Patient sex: M
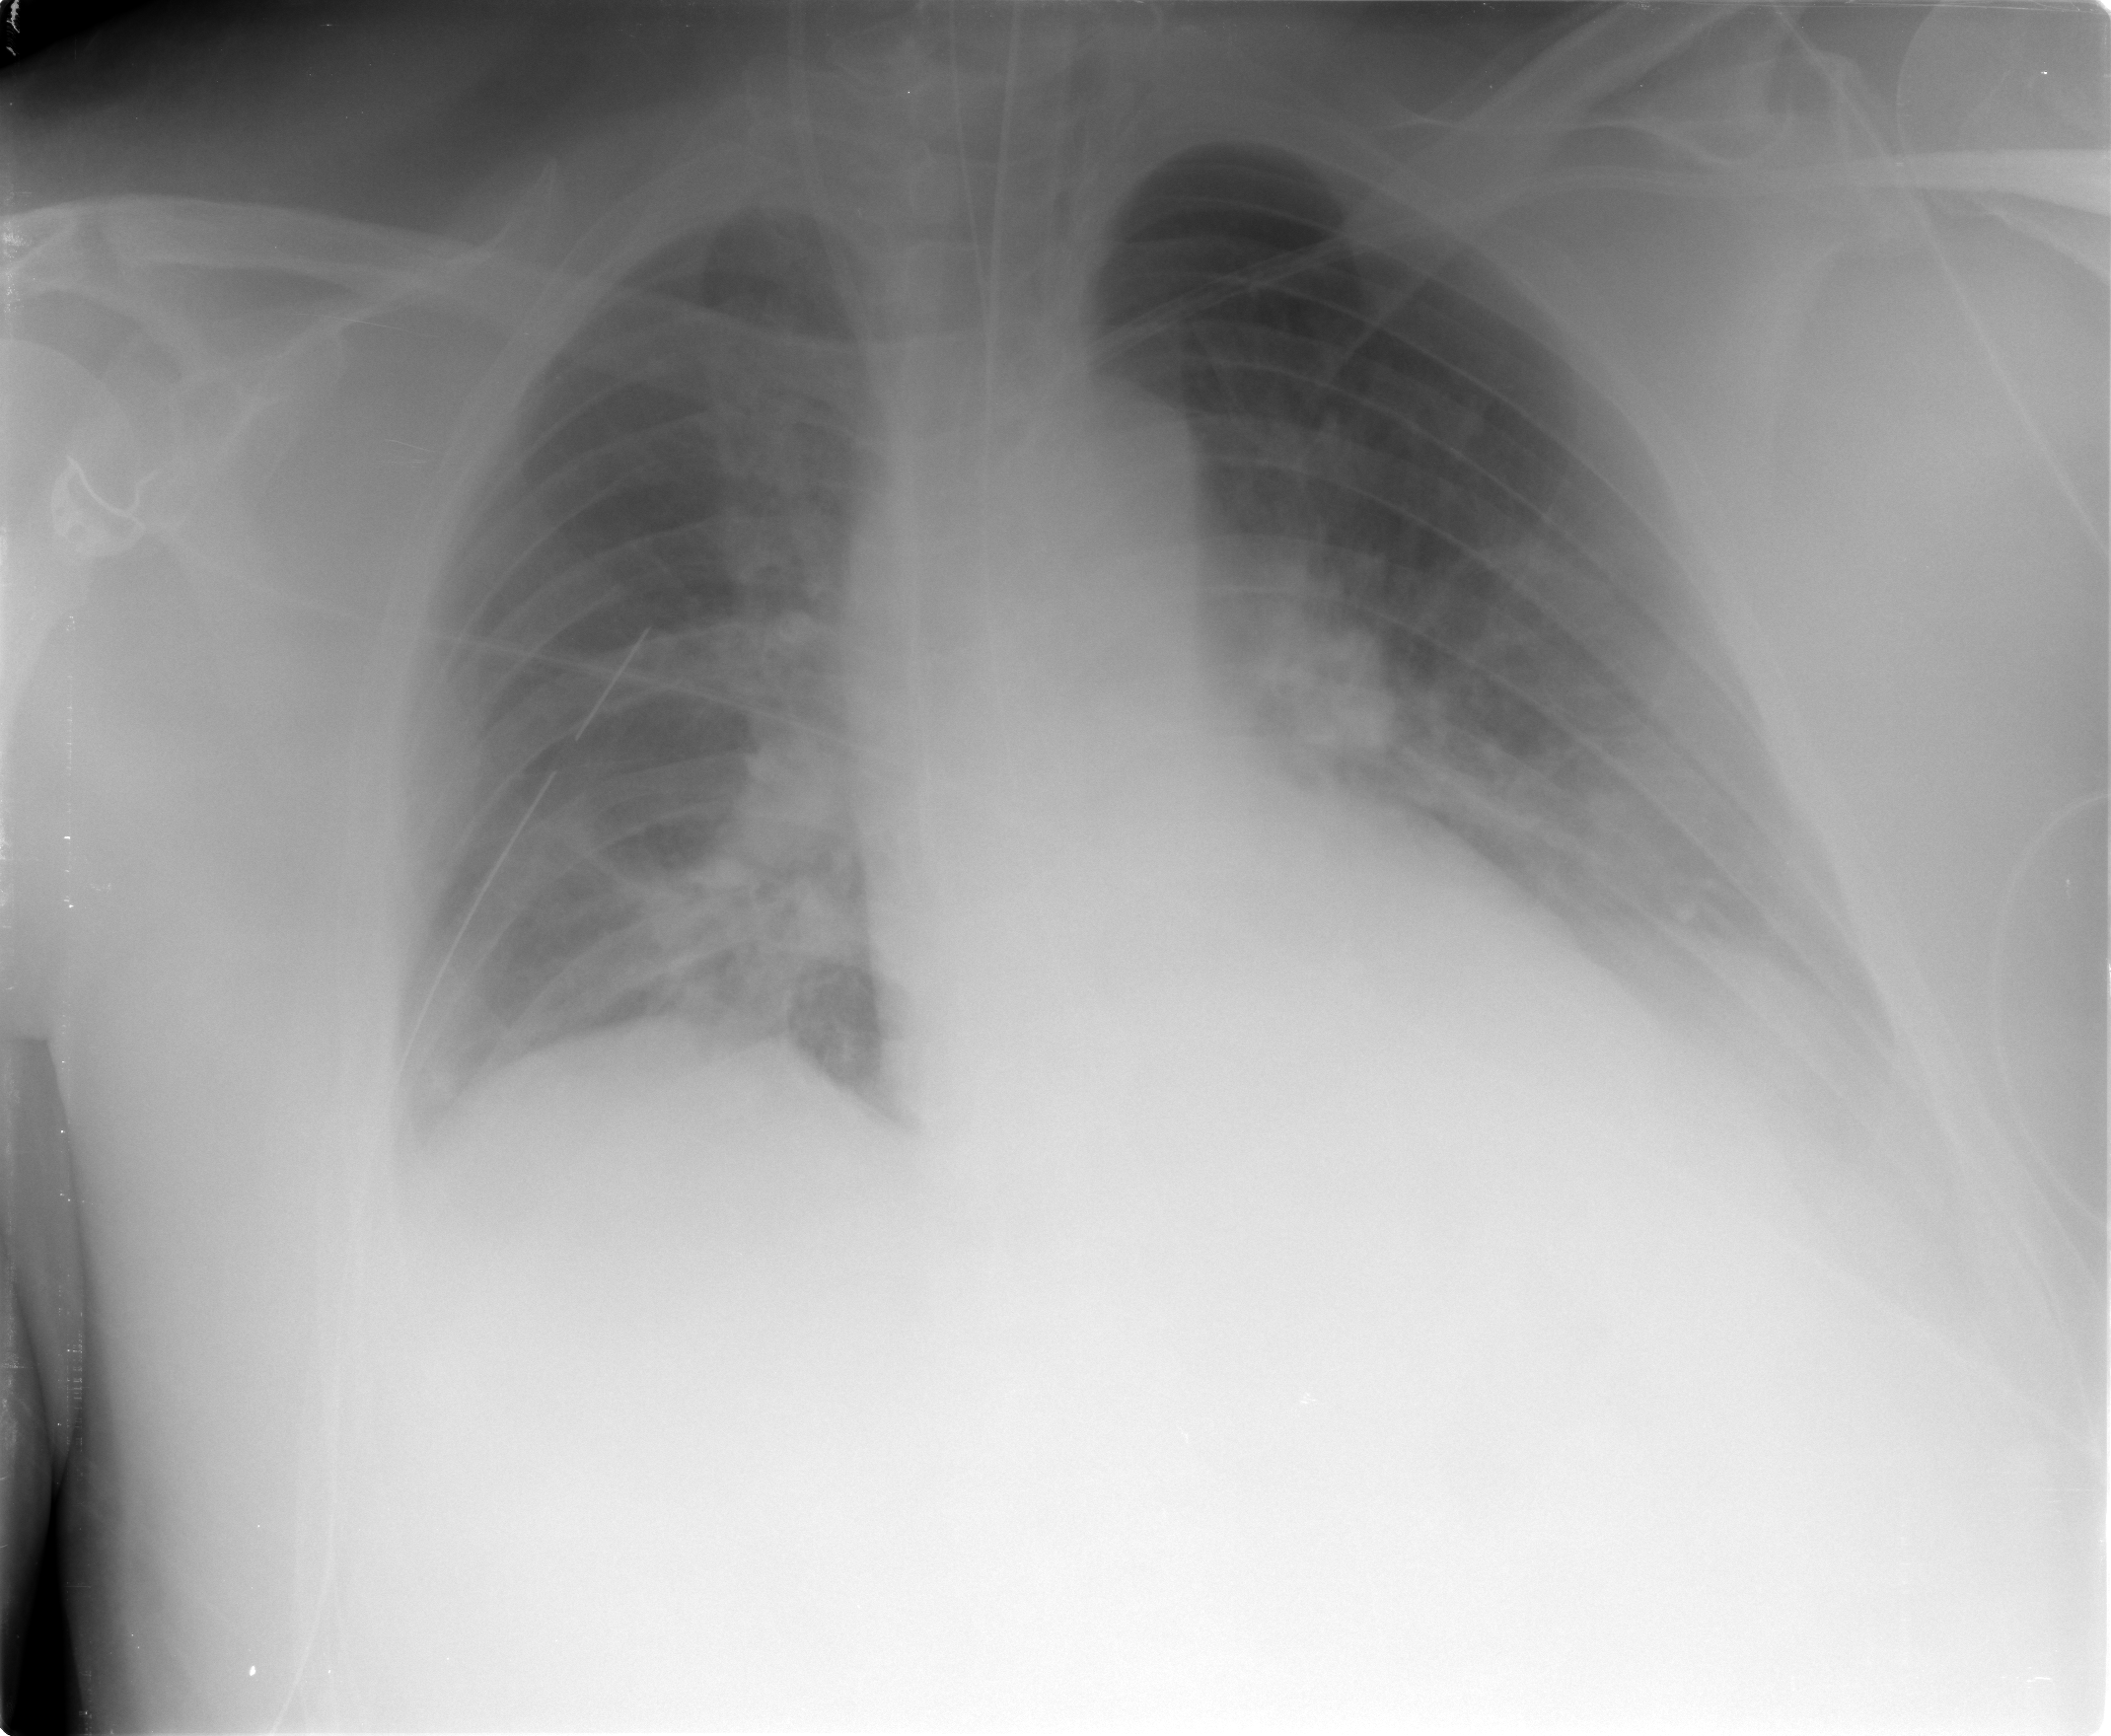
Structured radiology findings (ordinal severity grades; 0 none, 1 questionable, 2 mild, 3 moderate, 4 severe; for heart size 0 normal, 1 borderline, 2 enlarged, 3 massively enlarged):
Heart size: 0
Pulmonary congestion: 2
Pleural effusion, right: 0
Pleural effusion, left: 2
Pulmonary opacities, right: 1
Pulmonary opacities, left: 1
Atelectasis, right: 1
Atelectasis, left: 2